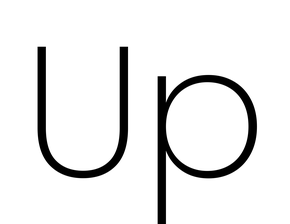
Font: Poppins-ExtraLight